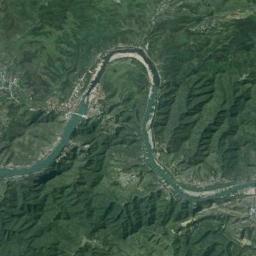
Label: river